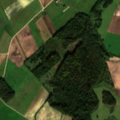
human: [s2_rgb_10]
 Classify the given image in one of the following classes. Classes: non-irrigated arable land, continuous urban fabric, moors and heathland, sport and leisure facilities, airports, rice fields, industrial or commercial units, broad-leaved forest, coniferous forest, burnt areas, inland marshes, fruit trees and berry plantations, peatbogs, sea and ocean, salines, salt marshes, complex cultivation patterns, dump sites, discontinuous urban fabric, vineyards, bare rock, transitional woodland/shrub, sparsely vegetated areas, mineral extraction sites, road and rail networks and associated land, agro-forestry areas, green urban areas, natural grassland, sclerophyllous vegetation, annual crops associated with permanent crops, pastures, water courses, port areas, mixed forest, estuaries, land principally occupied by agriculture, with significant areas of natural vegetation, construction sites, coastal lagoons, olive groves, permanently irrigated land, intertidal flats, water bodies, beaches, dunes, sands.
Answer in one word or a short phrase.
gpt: non-irrigated arable land, complex cultivation patterns, land principally occupied by agriculture, with significant areas of natural vegetation, mixed forest